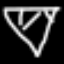
Label: diamond